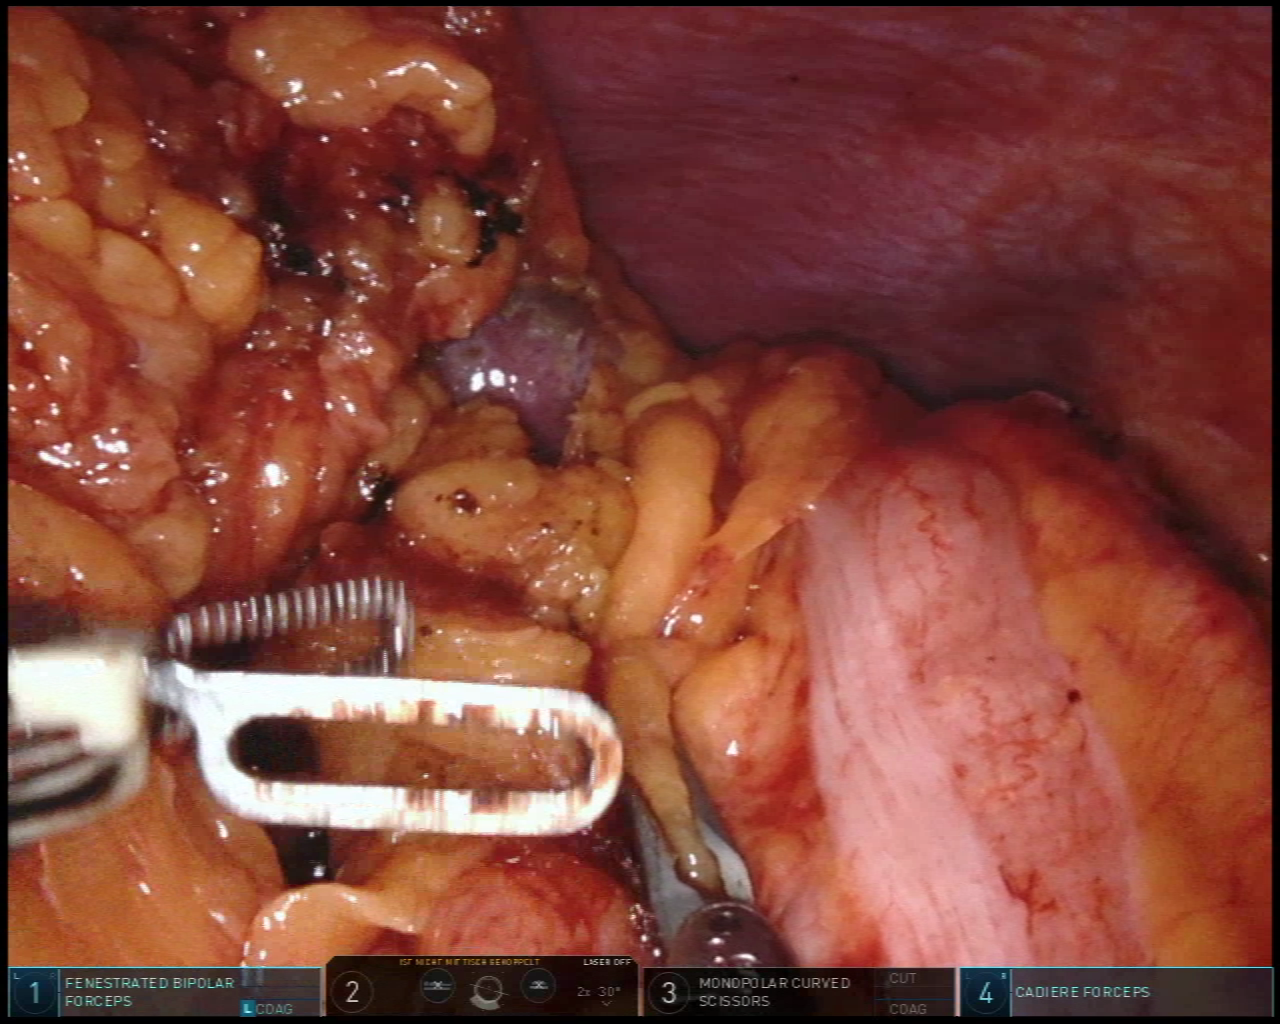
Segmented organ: spleen
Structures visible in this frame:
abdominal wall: yes
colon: yes
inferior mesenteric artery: no
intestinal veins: no
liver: no
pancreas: no
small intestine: no
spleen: yes
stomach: no
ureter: no
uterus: no
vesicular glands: no